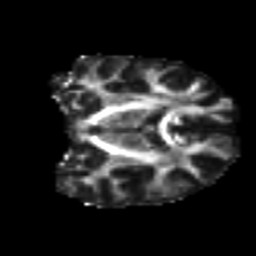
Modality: FA
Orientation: coronal
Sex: male
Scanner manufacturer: ge
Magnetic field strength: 3 T
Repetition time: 7 s
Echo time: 0.08 s